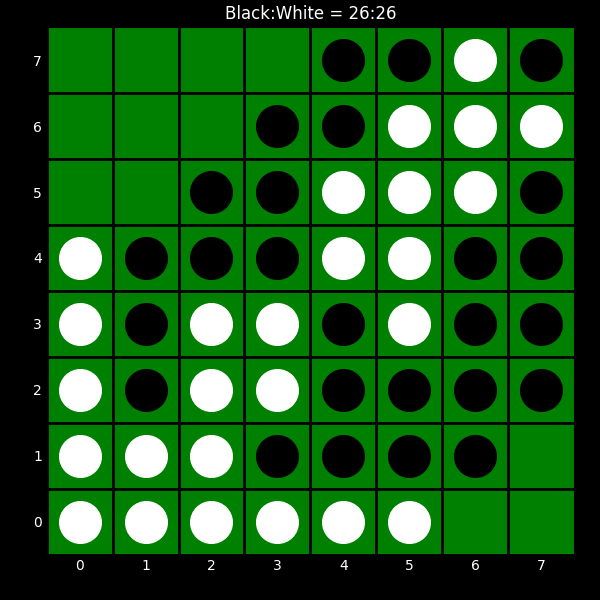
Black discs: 26
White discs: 26